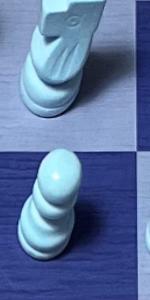
Label: Pawn_White